Question: I have this structure of text :
'''
1.6.1 Members................................................................ 12
1.6.2 Accessibility.......................................................... 13
1.6.3 Type parameters........................................................ 13
1.6.4 The T generic type aka <T>............................................. 13
'''
I need to create JS objects :
'''
{
num:"1.6.1",
txt:"Members"
},
{
num:"1.6.2",
txt:"Accessibility"
} ...
'''
That's not a problem.
The problem is that I want to extract values via Regex split via positive lookahead :
> Split via the time you see that next character is a letter

What have i tried :
'''
'1.6.1 Members........... 12'.split(/\s(?=(?:[\w\. ])+$)/i)
'''
This is working fine :
'''
["1.6.1", "Members...........", "12"] // I don't care about the 12.
'''
But If I have 2 words or more :
'''
'1.6.3 Type parameters................ 13'.split(/\s(?=(?:[\w\. ])+$)/i)
'''
The result is :
'["1.6.3", "Type", "parameters................", "13"]' //again I don't care about 13.
Of course I can join them , but I want the words to be together.
How can I enhance my regex NOT to split words ?
Desired result :
'["1.6.3", "Type parameters"]'
or
'["1.6.3", "Type parameters........"]' // I will remove extras later
or
'["1.6.3", "Type parameters........13"]'// I will remove extras later
NB
<URL>
nb2 :
The text can contain capital letter in the middle also.
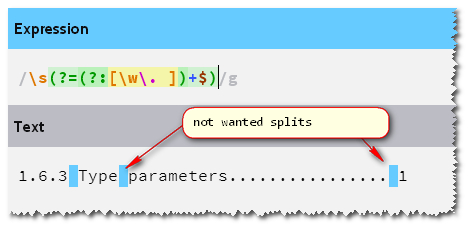
Answer: You can use this regex:
'''
/^(\d+(?:\.\d+)*) (\w+(?: \w+)*)/gm
'''
And get your desired matches using matched group #1 and matched group #2.
### Online Regex Demo
For 'String#split' you can use this regex:
'''
/ +(?=[A-Z\d])/g
'''
### Regex Demo
With the possibility of having capital letters also in chapter names following more complex regex is needed:
'''
var re = /(\D +(?=[a-z]))| +(?=[a-z\d])/gmi;
var str = '1.6.3 Type Foo Bar........................................................ 13';
var m = str.split( re );
console.log(m[0], ',', m.slice(1, -1).join(''), ',', m.pop() );
//=> 1.6.3 , Type Foo Bar........................................................ , 13
'''